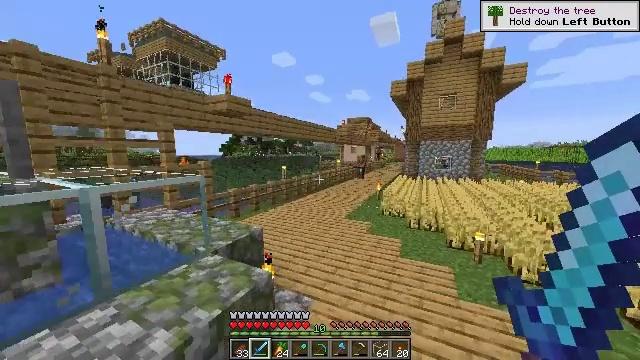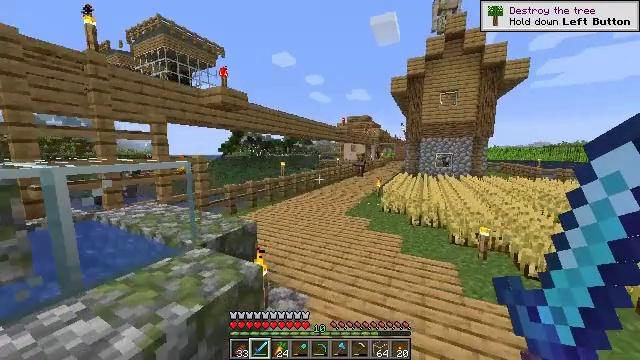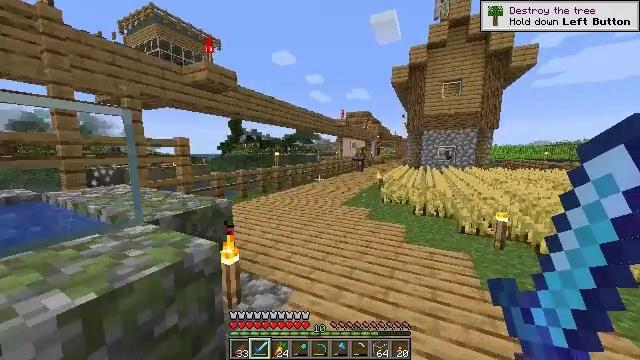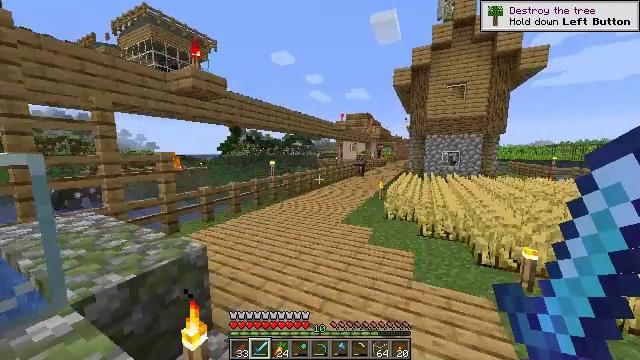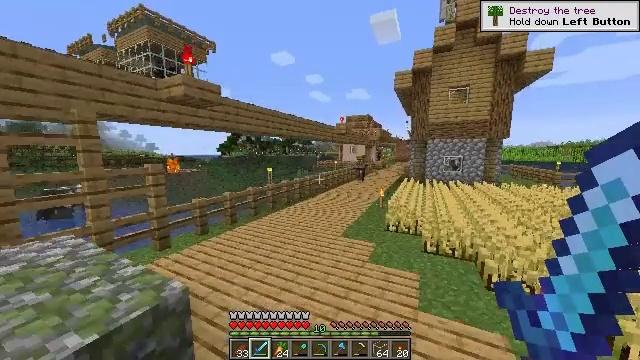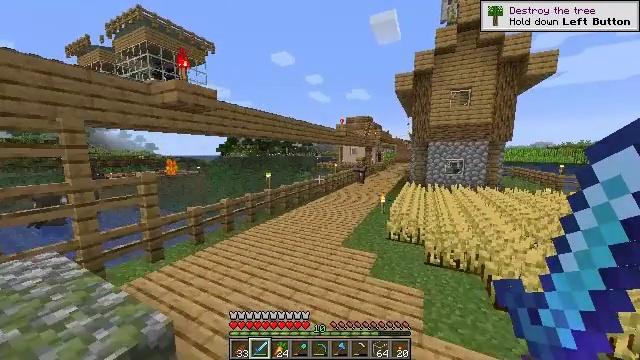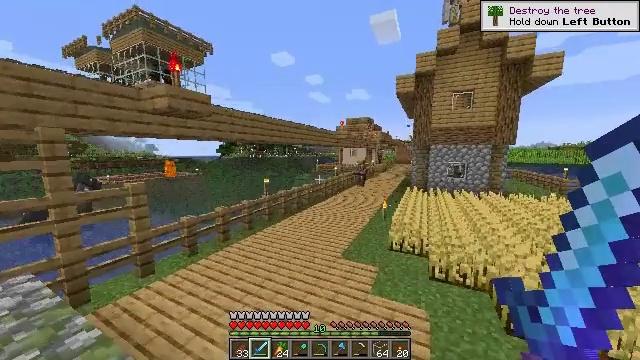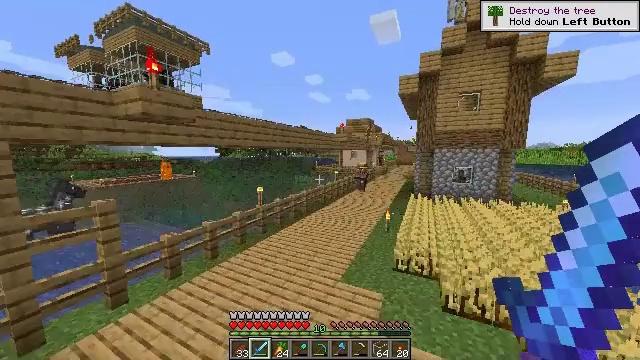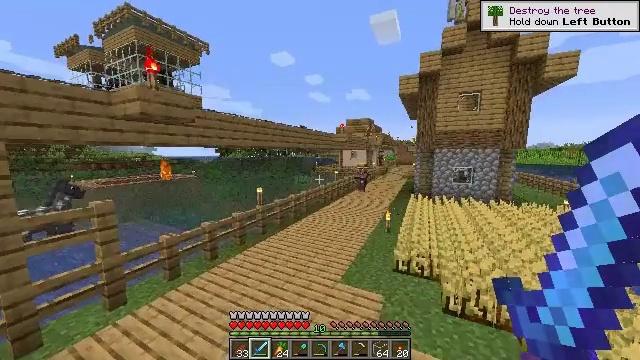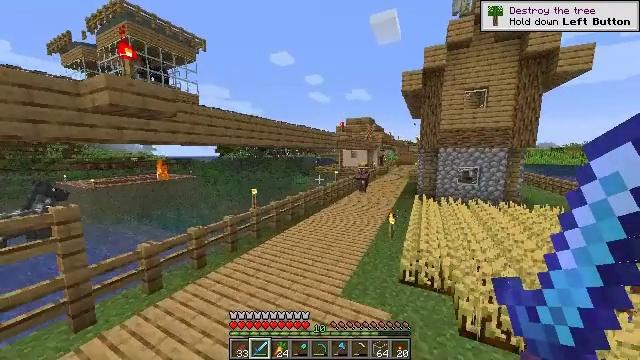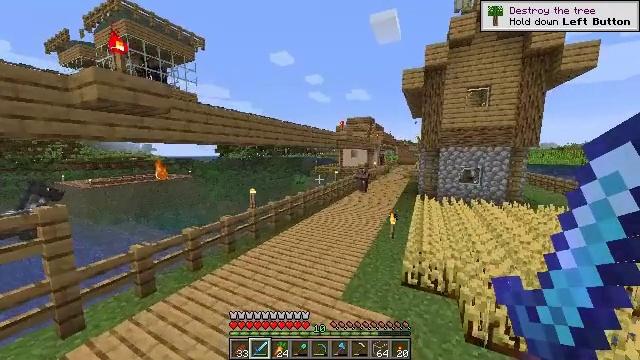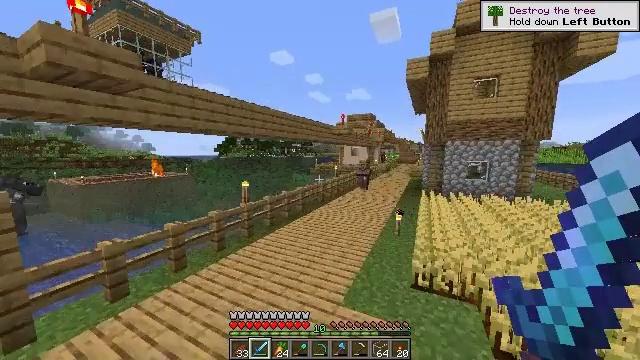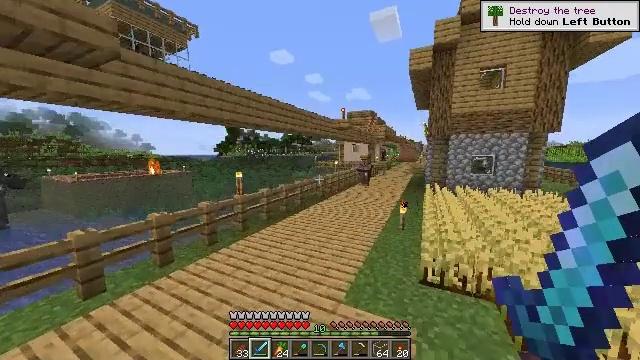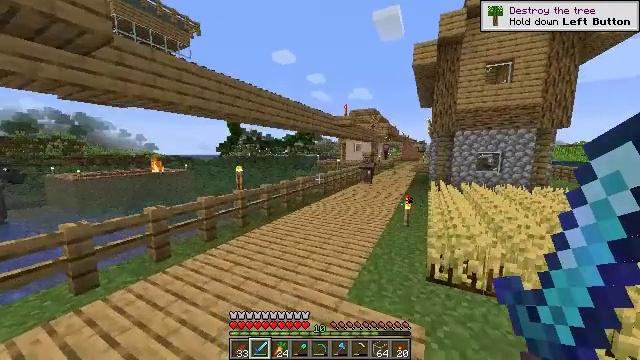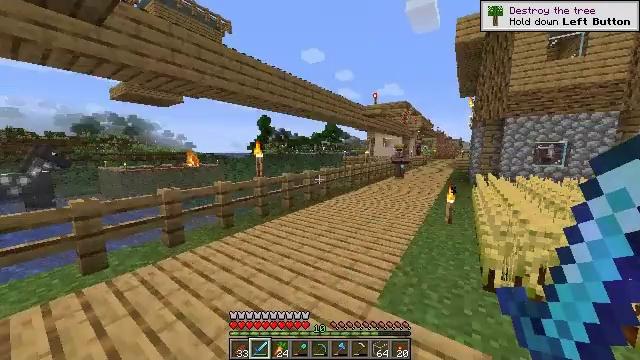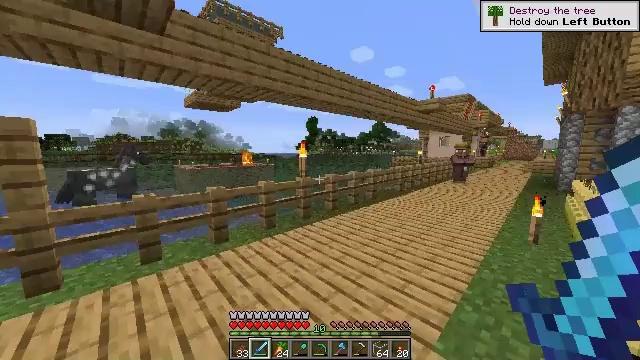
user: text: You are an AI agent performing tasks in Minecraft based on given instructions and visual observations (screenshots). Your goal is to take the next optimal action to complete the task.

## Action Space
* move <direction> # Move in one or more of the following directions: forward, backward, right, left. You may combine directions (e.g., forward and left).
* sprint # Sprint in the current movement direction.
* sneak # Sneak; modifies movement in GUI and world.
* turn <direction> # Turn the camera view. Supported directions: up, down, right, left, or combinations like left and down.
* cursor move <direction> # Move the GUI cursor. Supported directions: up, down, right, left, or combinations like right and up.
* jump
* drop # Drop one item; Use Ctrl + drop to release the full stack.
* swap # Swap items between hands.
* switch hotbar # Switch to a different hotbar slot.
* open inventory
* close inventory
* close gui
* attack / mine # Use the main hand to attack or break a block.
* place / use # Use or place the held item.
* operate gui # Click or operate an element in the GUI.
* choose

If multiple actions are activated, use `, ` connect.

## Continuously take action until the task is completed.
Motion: motion action
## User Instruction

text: craft item air
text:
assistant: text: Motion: move forward, jump
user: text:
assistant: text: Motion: move forward, jump
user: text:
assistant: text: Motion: move forward, sprint, jump
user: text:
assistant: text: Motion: move forward, sprint, jump
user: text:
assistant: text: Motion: move forward, sprint, jump
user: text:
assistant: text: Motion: move forward, sprint, jump
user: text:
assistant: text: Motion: move forward, sprint, jump
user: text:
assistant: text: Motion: move forward, jump
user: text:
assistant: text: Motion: move forward, jump
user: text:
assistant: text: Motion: move forward, jump
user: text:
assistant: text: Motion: move forward, jump
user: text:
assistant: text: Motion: move forward, jump
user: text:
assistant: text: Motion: move forward
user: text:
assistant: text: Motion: move forward, turn left
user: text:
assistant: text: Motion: move forward, turn left
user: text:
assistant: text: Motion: move forward, turn left
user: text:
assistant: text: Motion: move forward, turn left
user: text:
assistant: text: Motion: move forward, turn left
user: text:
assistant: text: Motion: move forward, turn left
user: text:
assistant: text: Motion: turn left
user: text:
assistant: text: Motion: no_op
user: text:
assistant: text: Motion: turn left
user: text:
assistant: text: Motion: turn right
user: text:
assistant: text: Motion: turn right
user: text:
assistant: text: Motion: no_op
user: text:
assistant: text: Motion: no_op
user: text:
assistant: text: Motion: no_op
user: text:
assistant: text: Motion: no_op
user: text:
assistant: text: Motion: turn right
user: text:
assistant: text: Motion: turn right and up